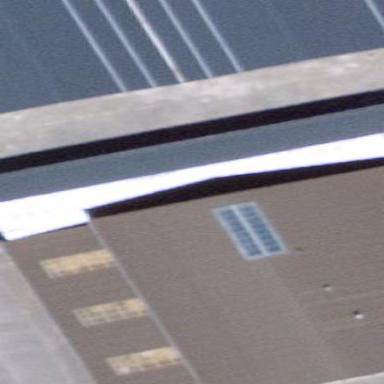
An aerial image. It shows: View of roof of building.